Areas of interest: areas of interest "Rongshi Plum Garden Area B Ground Parking Lot"
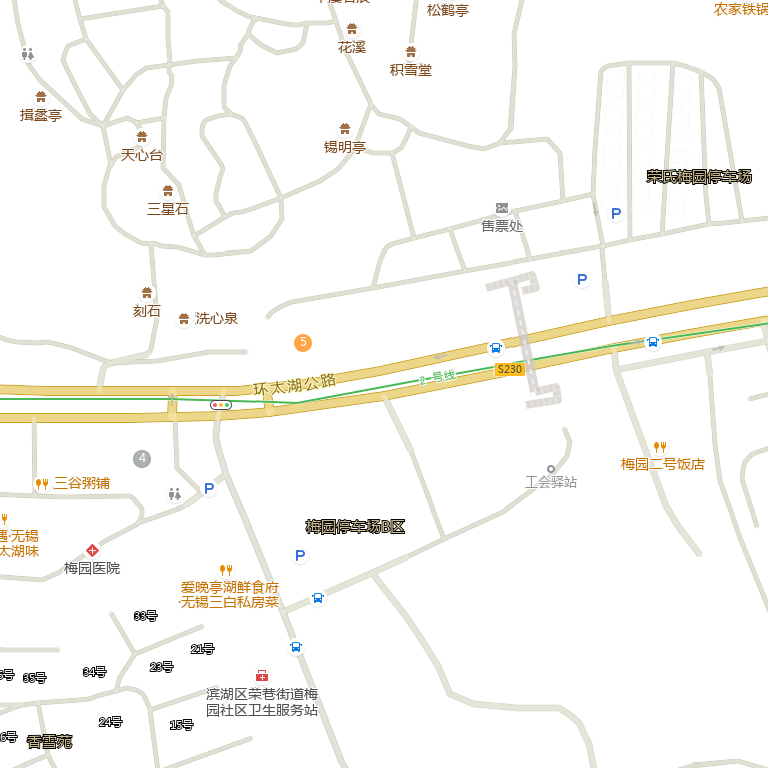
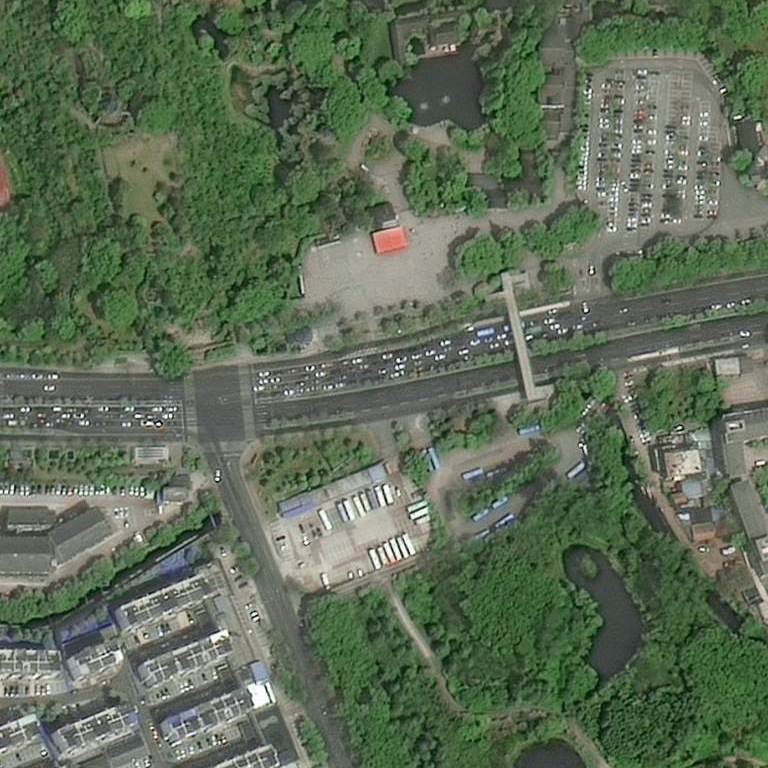